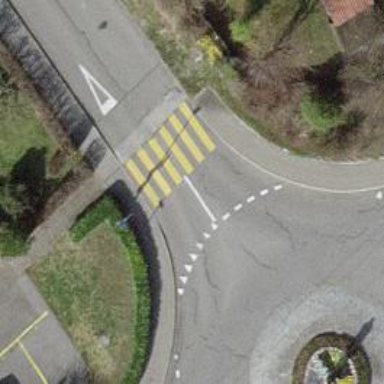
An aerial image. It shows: Uncontrolled crossing on the road.